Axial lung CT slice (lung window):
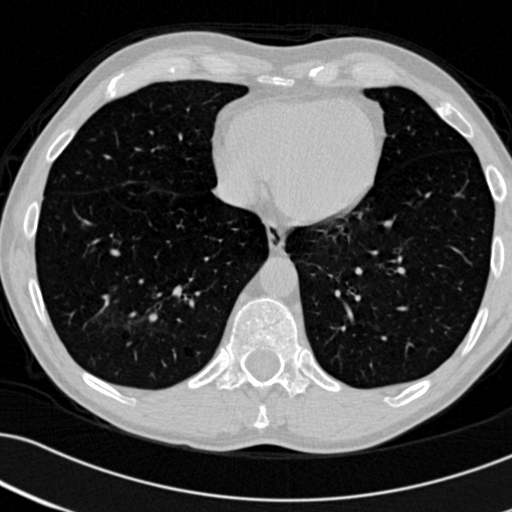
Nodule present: no